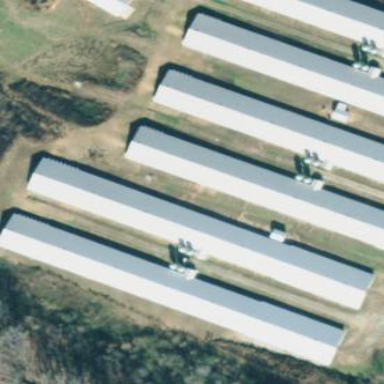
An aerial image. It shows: Poultry house.